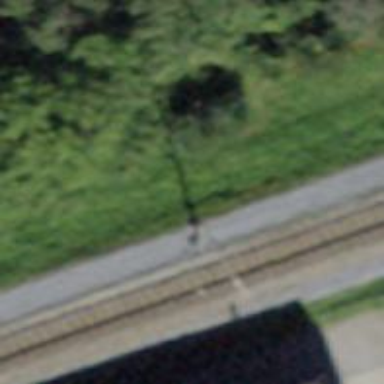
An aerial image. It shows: Power pole.